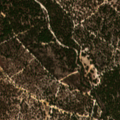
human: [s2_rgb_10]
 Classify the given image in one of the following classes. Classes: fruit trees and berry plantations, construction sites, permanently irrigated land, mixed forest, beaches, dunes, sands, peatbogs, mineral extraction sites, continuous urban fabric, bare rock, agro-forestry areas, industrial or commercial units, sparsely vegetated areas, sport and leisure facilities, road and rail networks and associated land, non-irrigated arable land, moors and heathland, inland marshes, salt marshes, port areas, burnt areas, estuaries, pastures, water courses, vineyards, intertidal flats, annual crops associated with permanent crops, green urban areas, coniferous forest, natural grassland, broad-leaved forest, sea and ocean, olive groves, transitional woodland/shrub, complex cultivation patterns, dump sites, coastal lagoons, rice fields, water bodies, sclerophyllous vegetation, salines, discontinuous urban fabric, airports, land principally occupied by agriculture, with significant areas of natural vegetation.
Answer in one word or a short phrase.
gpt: broad-leaved forest, mixed forest